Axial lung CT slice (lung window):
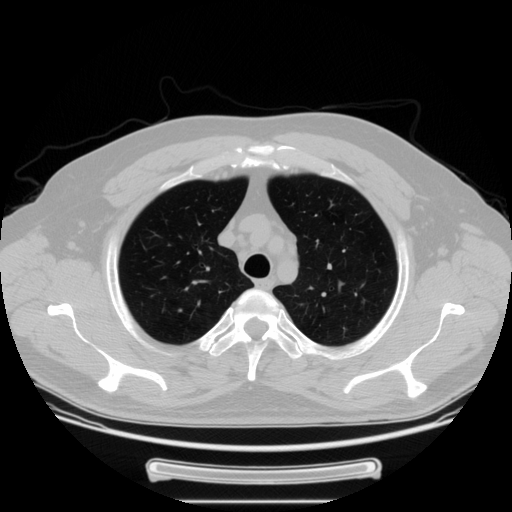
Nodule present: no